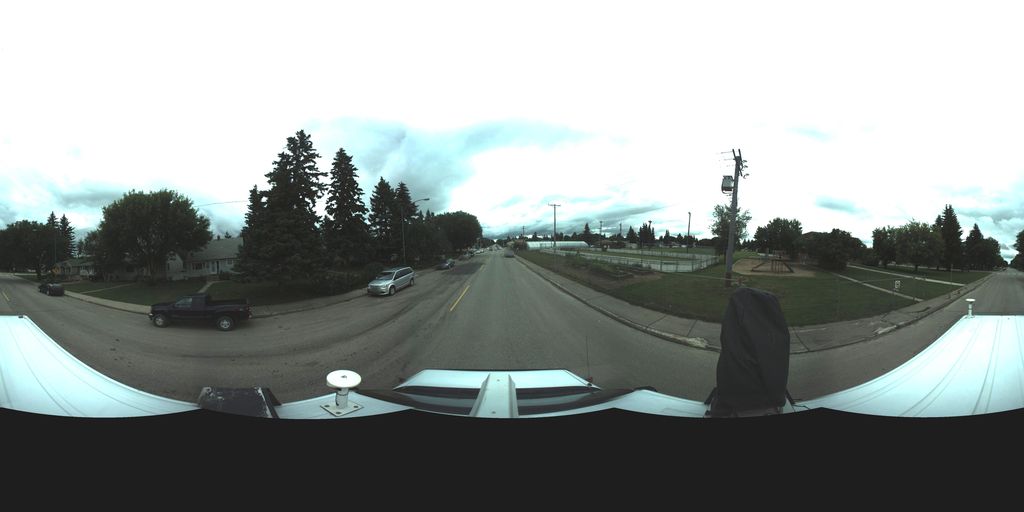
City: saskatoon